【题型】填空题　【知识点】解析几何　【难度】medium
已知 $P(2\sqrt{2}, \sqrt{5})$ 在双曲线 $\frac{x^2}{4} - \frac{y^2}{b^2} = 1$ 上, 其左、右焦点分别为 $F_1$、$F_2$, 三角形 $PF_1F_2$ 的内切圆切 $x$ 轴于点 $M$,

则 $\vec{MP} \cdot \vec{MF_2}$ 的值为 \underline{\quad\quad\quad} .
【解答】
【答案】 $2\sqrt{2} - 2$

【分析】 由已知点的坐标求得 $b^2$, 根据内切圆性质求得 $M$ 点坐标, 然后由数量积的坐标运算计算.

【详解】 因为 $P(2\sqrt{2}, \sqrt{5})$ 在双曲线 $\frac{x^2}{4} - \frac{y^2}{b^2} = 1$ 上, 所以 $\frac{(2\sqrt{2})^2}{4} - \frac{(\sqrt{5})^2}{b^2} = 1$, 解得 $b^2 = 5$,

$\therefore c = \sqrt{a^2 + b^2} = 3$, 则 $F_1(-3, 0)$、$F_2(3, 0)$,

如图, 设 $M(x, 0)$, 内切圆与 $x$ 轴的切点是点 $M$, $PF_1$、$PF_2$ 与内切圆的切点分别为 $N$、$H$,

$\because$ 由双曲线的定义可得 $|PF_1| - |PF_2| = 2a = 4$,

由圆的切线长定理知, $|PN| = |PH|$, $|NF_1| = |MF_1|$, $|HF_2| = |MF_2|$,

故 $|NF_1| - |HF_2| = 4$, 即 $|MF_1| - |MF_2| = 4$, 故 $(x + 3) - (3 - x) = 4$,

$\therefore x = 2$, 即 $M(2, 0)$, 则 $\vec{MP} = (2\sqrt{2} - 2, \sqrt{5})$, $\vec{MF_2} = (1, 0)$,

$\therefore \vec{MP} \cdot \vec{MF_2} = 1 \times (2\sqrt{2} - 2) + 0 \times \sqrt{5} = 2\sqrt{2} - 2$,

故答案为: $2\sqrt{2} - 2$.

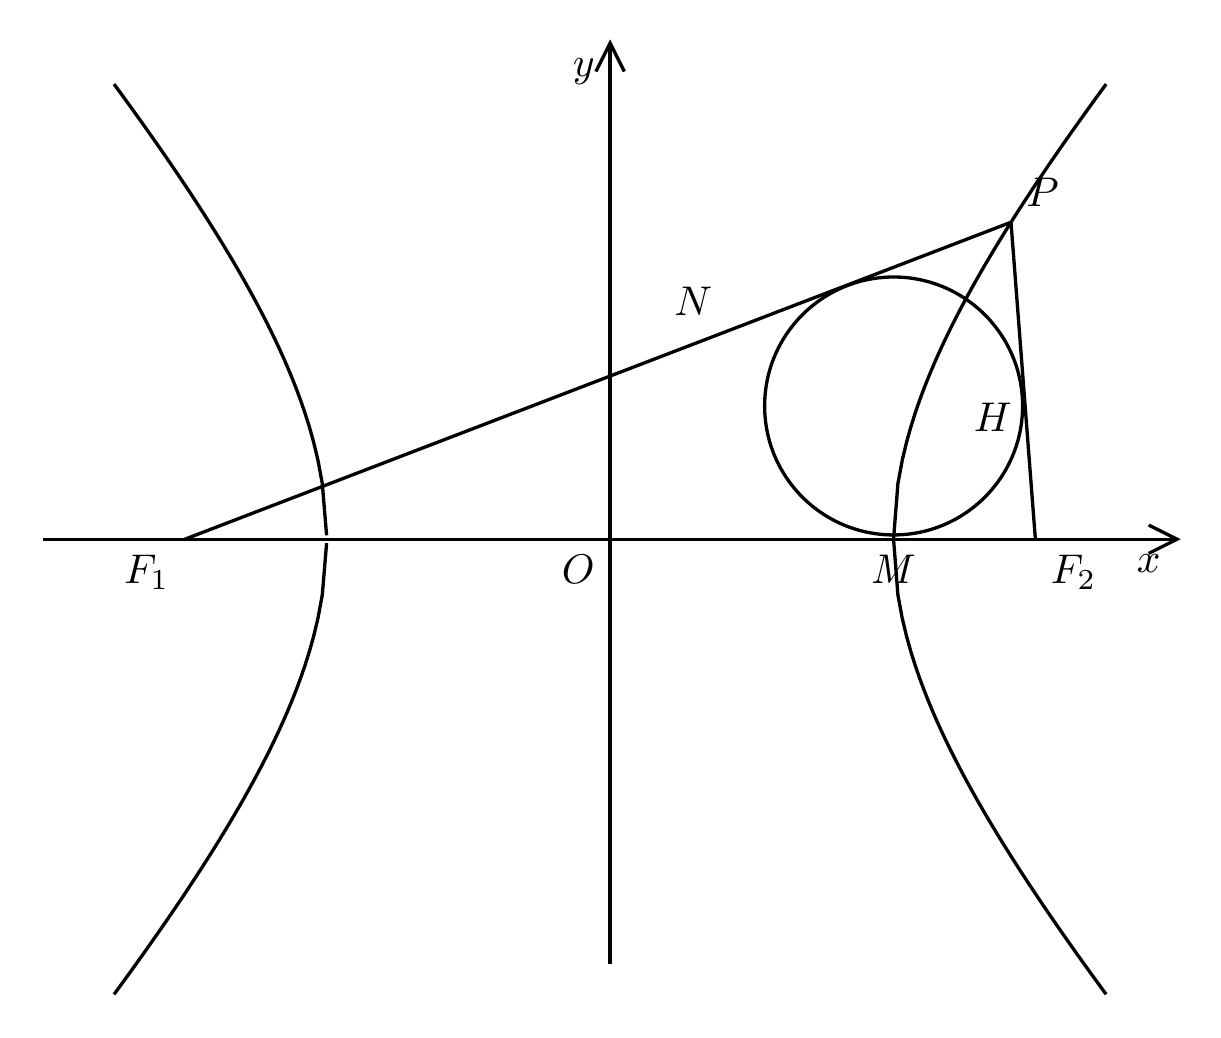